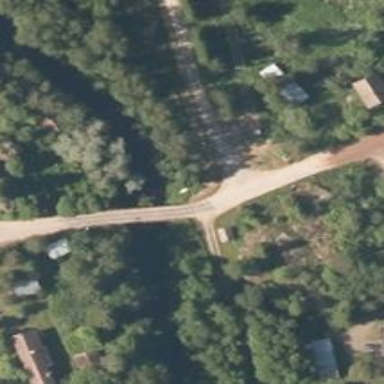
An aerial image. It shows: Tertiary road on asphalt surface crossing over bridge.